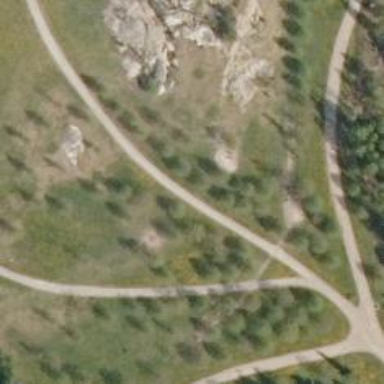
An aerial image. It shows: Disc golf basket.